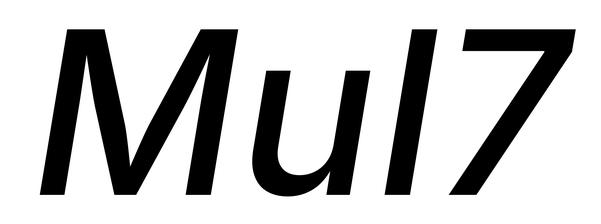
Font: Inter-Italic_Medium_Italic